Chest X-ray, PA view. Patient: 39 years old, sex F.
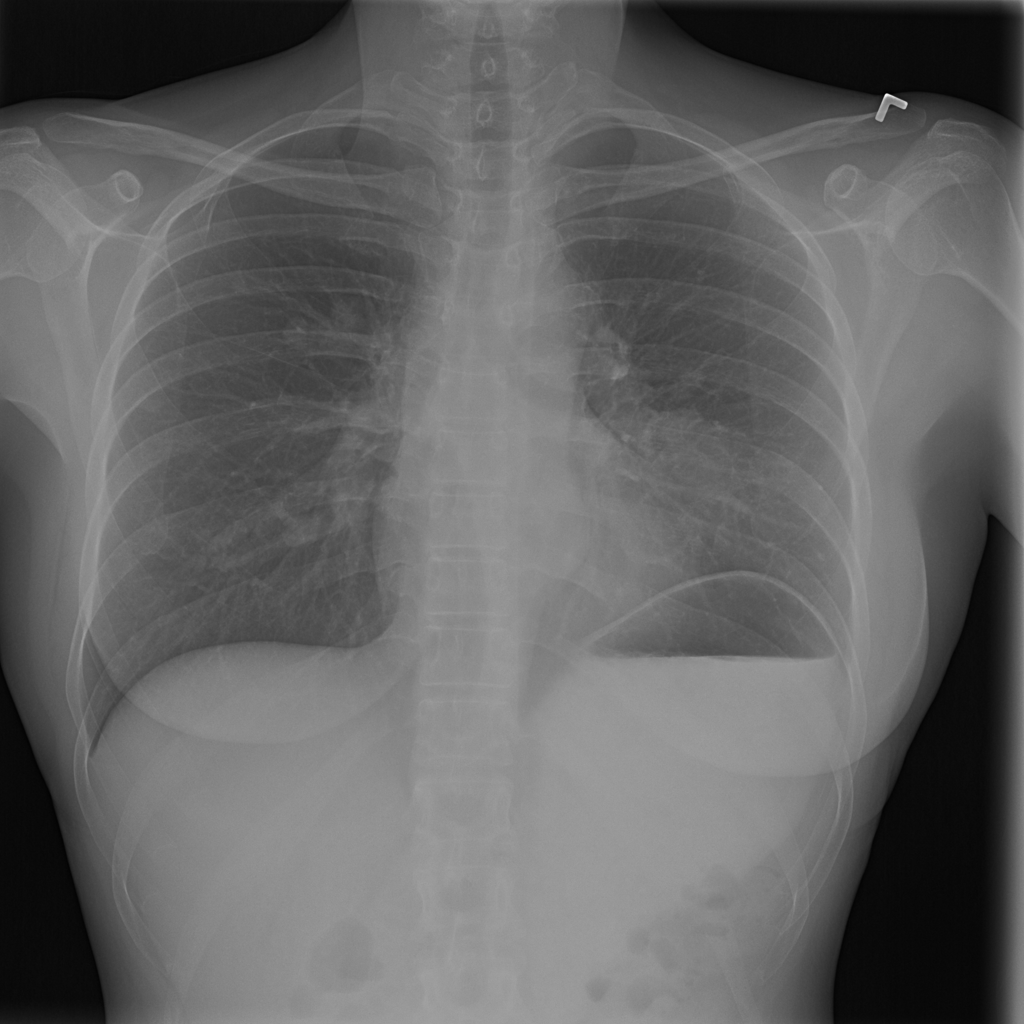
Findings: Atelectasis